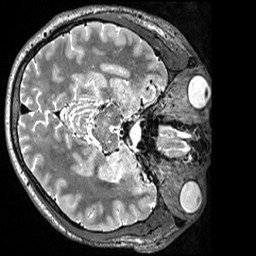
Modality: T2w
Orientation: axial
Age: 27
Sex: male
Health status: healthy
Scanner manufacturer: siemens
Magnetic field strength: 3 T
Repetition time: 3.2 s
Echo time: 0.563 s